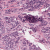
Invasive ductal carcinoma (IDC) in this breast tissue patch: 1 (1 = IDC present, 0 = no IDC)